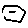
Label: hexagon